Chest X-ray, PA view. Patient: 61 years old, sex M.
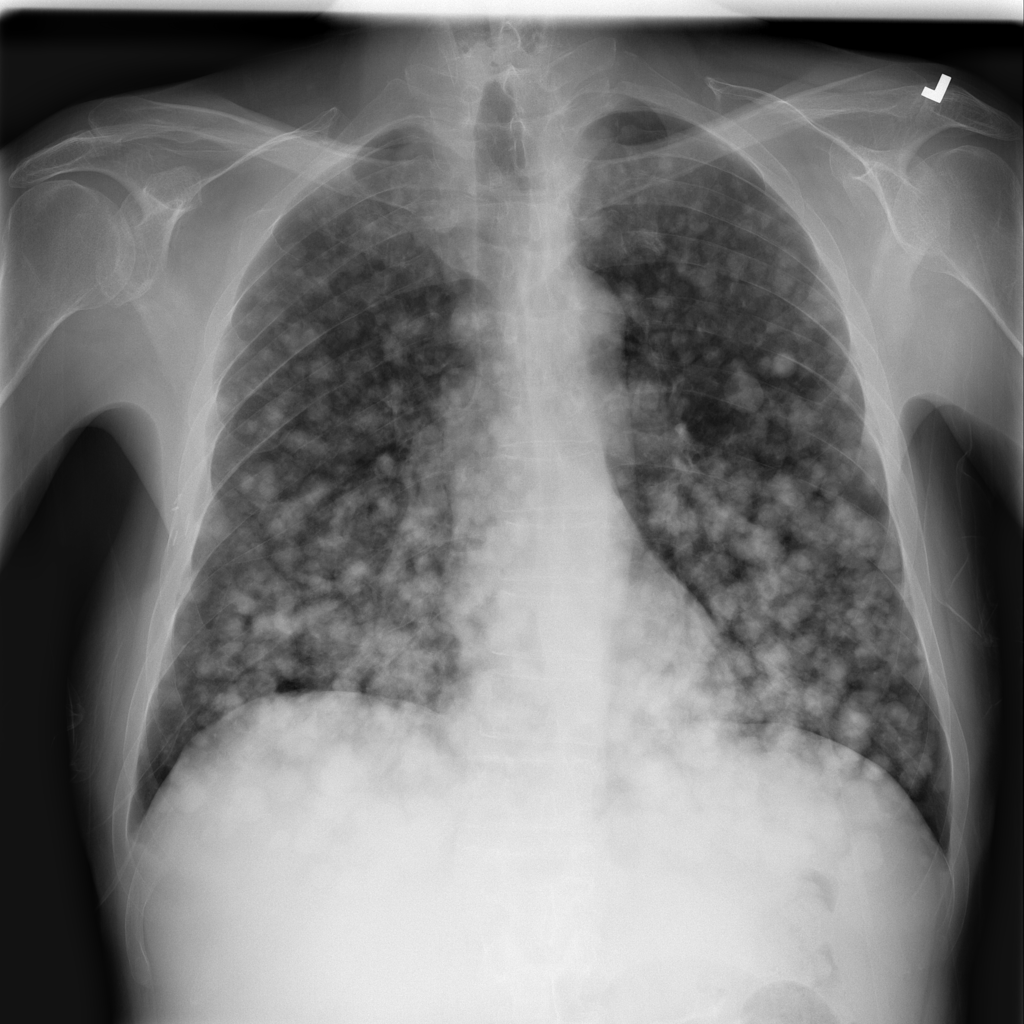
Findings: Mass